RGB frame:
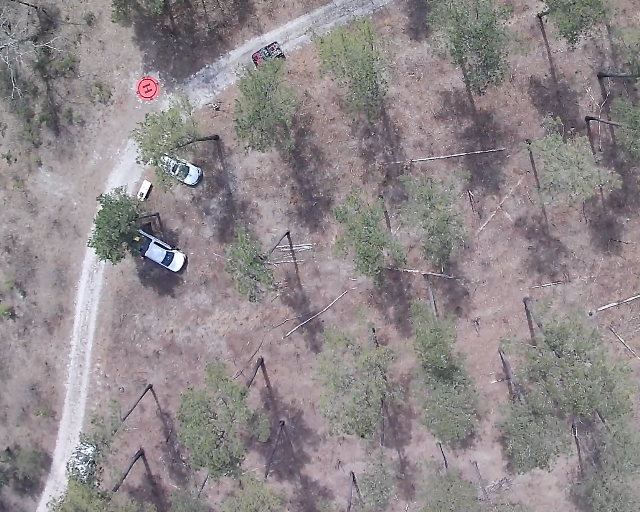
Thermal frame:
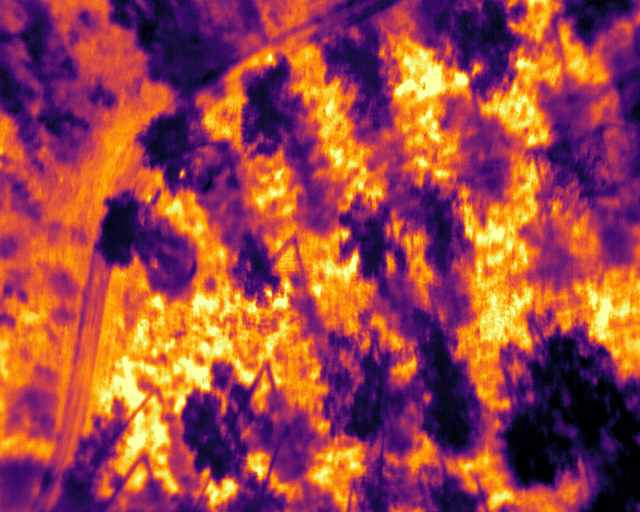
Captured: 2026-02-26 02:27:30
Pixels at or above 80 °C: 0 (fraction of frame: 0)